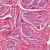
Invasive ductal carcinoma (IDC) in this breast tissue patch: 0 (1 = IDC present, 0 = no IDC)